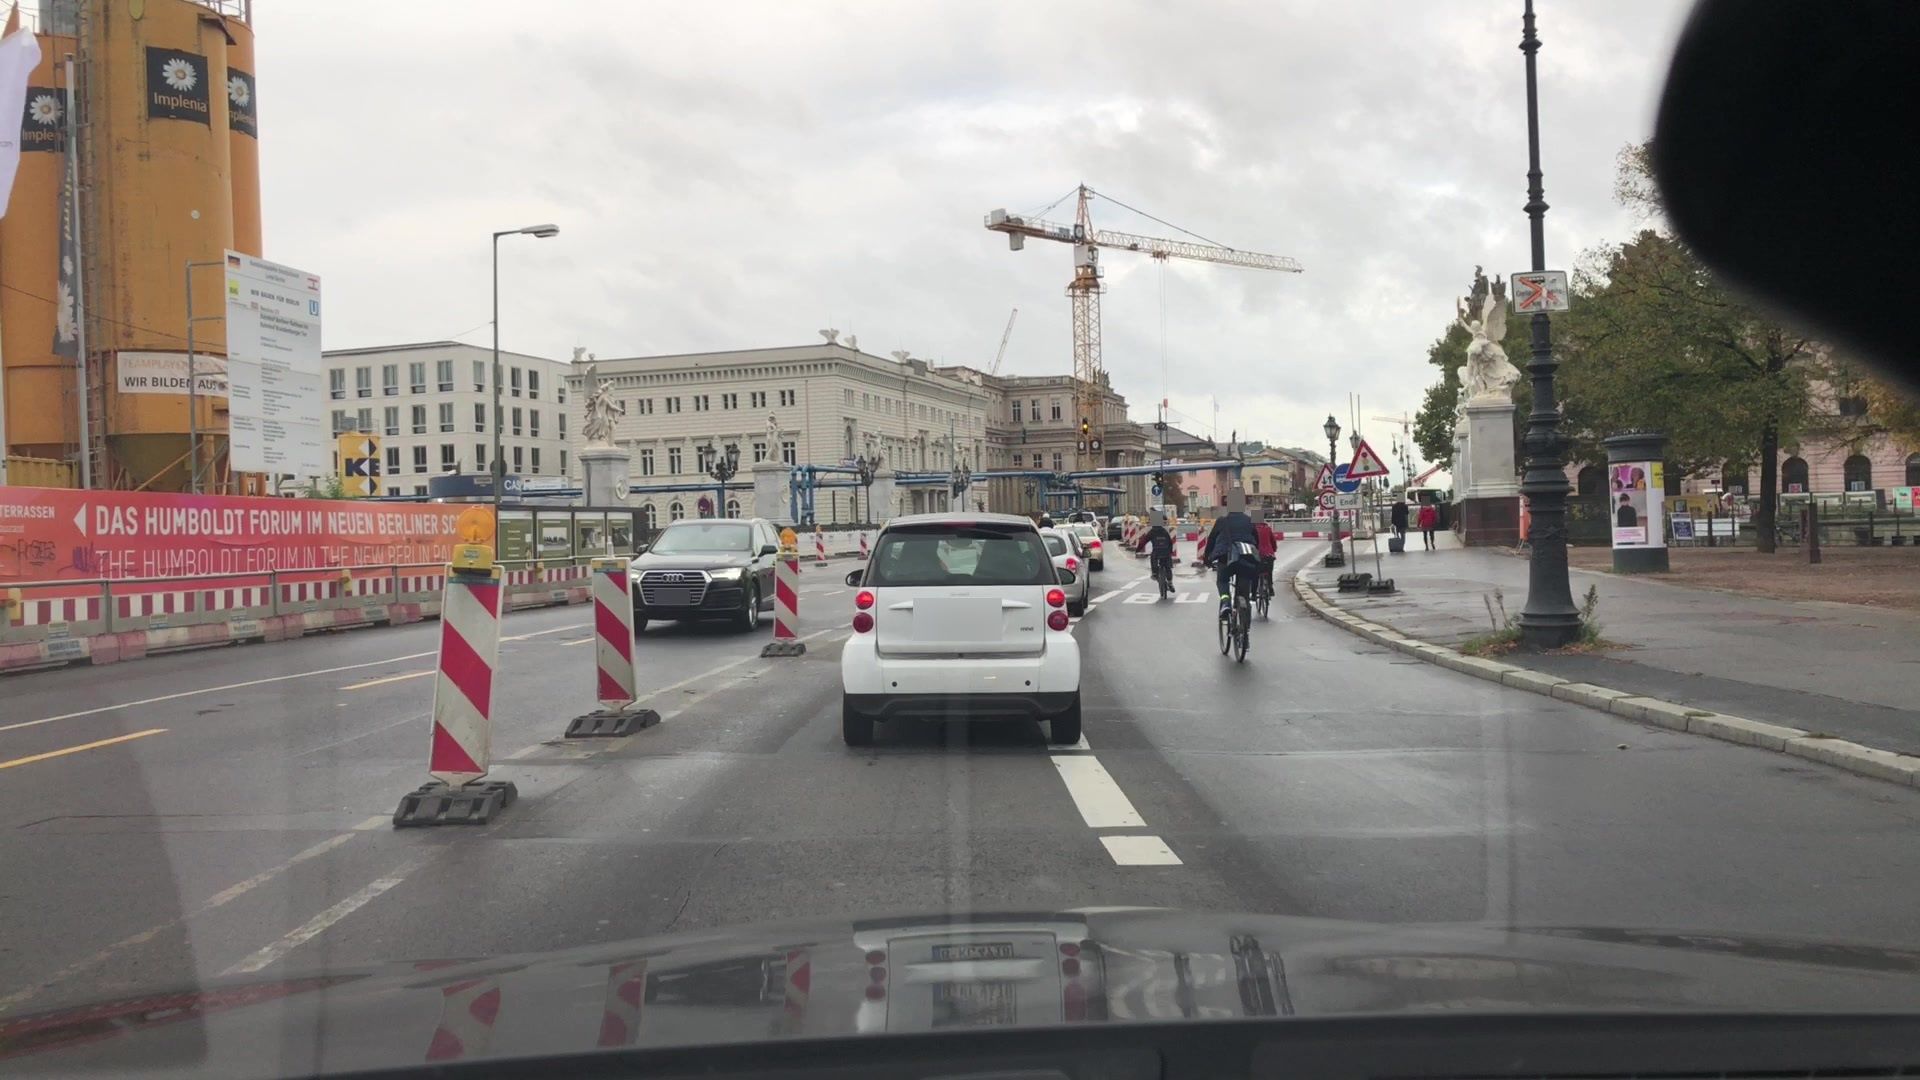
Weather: cloudy
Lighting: day
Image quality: good
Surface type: driving surface
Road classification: primary
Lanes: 2
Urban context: urban centre
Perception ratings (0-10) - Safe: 2.89, Lively: 6.43, Beautiful: 4.49, Boring: 3.15, Depressing: 6.26, Wealthy: 3.84